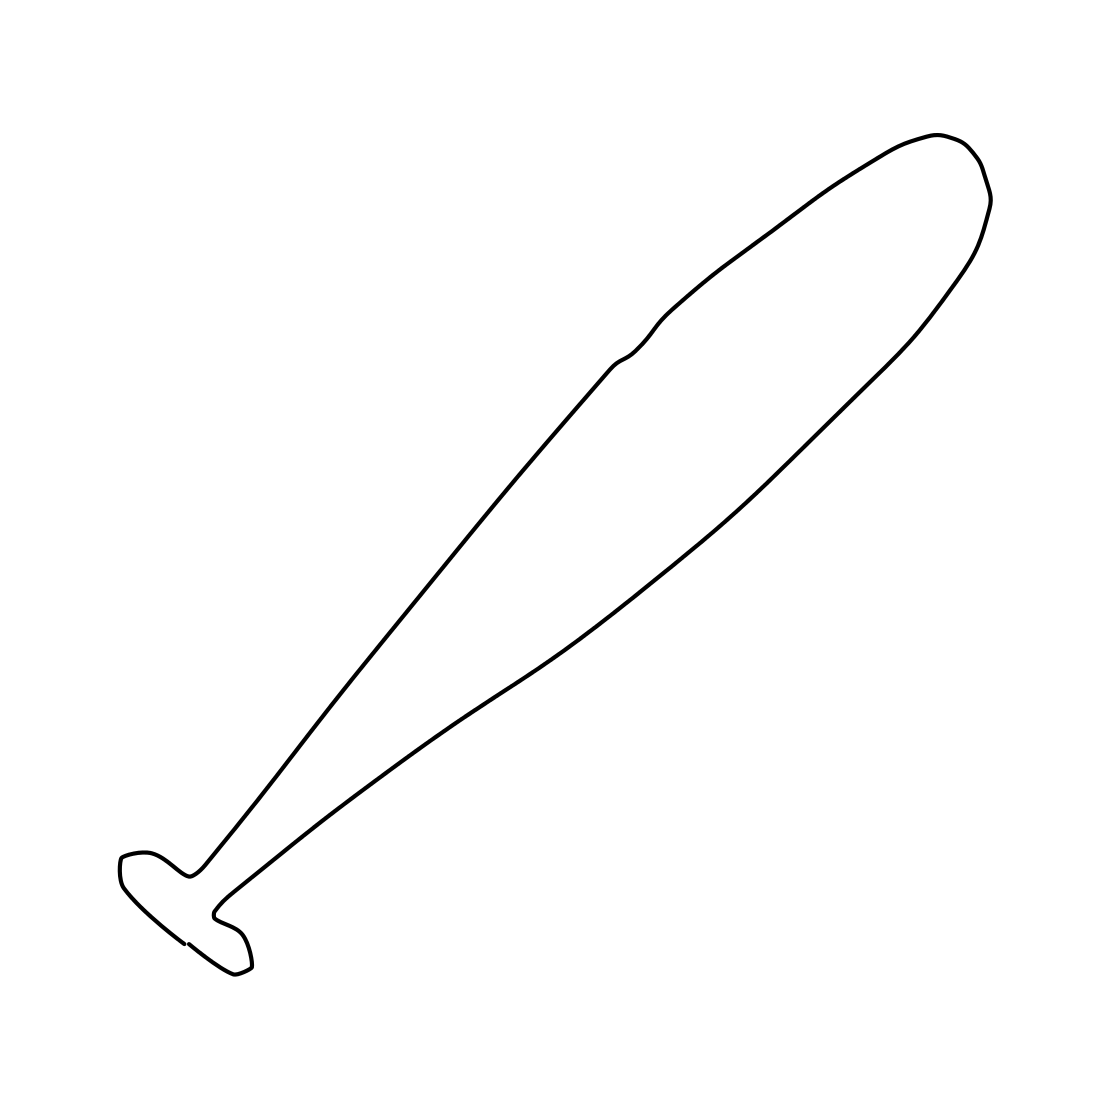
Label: baseball bat